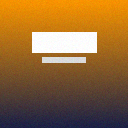
Screen state: on